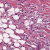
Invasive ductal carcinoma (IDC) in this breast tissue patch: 1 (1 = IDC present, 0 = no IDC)